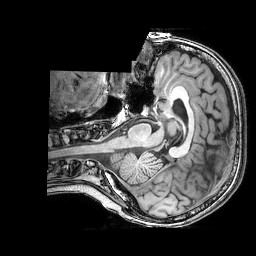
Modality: T1w
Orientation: axial
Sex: female
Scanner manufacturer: philips
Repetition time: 0.008092 s
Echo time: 0.0037 s